Field crop: maize
Growth stage: 1
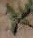
Species: atriplex